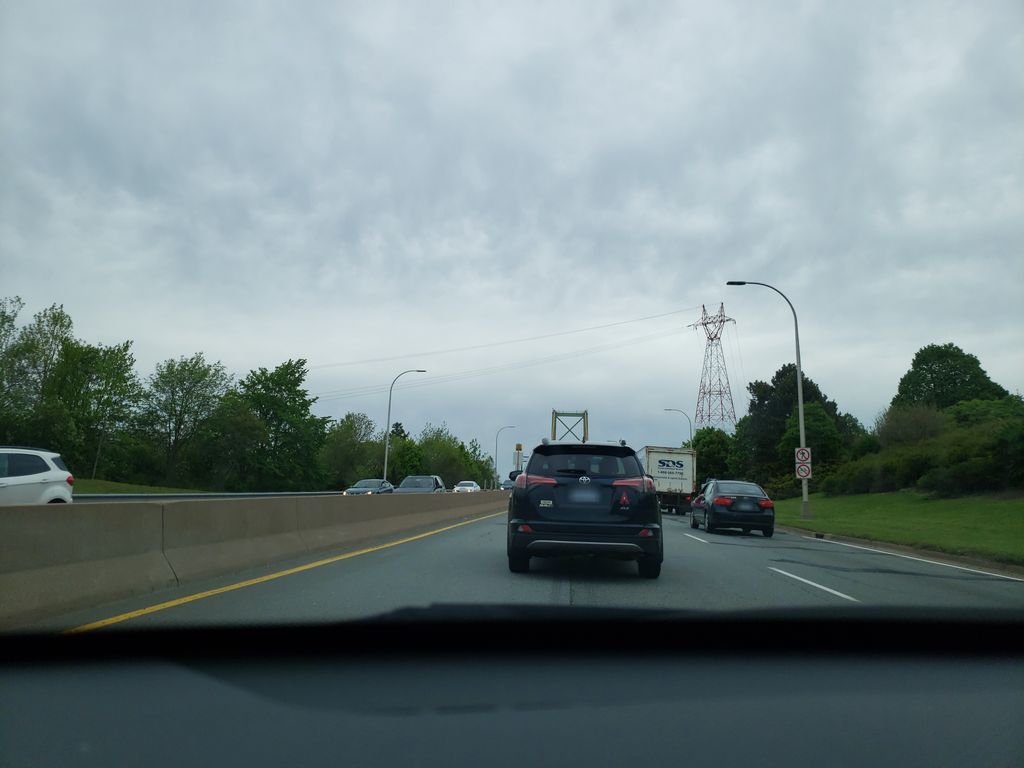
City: halifax